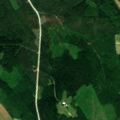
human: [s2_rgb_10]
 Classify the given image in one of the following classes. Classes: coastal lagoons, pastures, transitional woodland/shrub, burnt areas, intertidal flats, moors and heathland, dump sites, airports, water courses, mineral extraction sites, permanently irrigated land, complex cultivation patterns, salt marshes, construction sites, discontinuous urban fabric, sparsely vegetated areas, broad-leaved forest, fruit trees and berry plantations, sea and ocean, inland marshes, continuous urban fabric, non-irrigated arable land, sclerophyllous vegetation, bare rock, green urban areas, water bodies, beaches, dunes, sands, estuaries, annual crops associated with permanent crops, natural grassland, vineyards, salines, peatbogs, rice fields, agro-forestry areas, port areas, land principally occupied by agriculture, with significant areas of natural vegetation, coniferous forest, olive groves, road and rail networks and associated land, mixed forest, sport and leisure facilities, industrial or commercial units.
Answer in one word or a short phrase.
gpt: coniferous forest, mixed forest